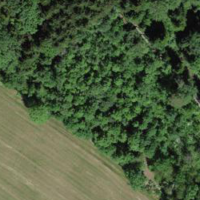
EUNIS habitat code: 52
Species observed at this site:
Lonicera acuminata